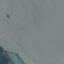
Land use / land cover class: SeaLake